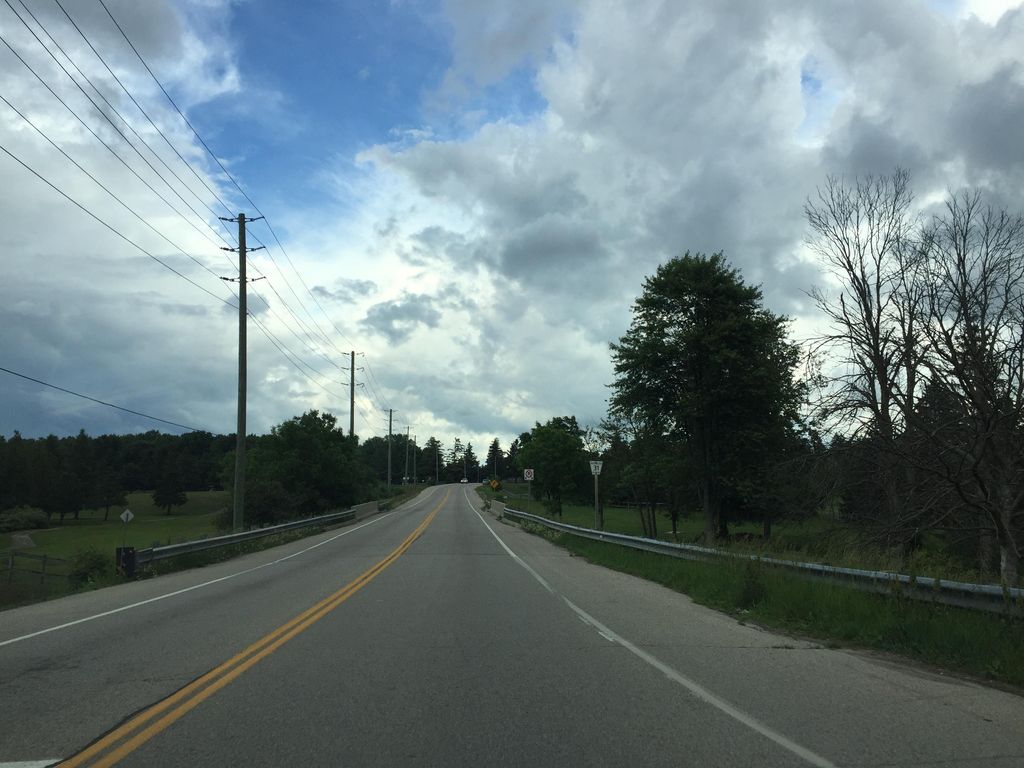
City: kitchener-waterloo